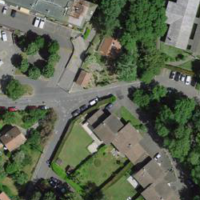
EUNIS habitat code: 55
Species observed at this site:
Hermetia illucens
Podarcis muralis
Oxalis corniculata
Cameraria ohridella
Hygromia cinctella
Humulus lupulus
Apis mellifera
Turdus merula